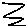
Label: zigzag